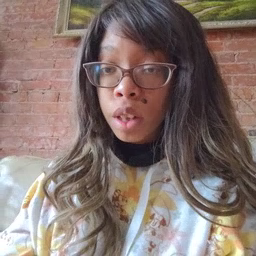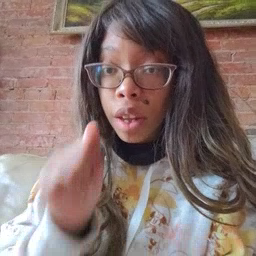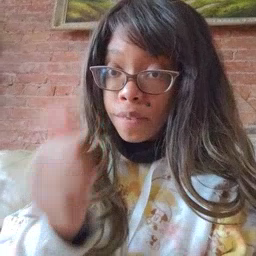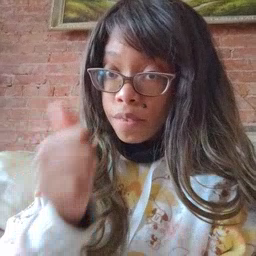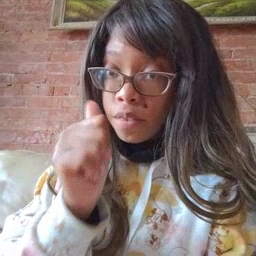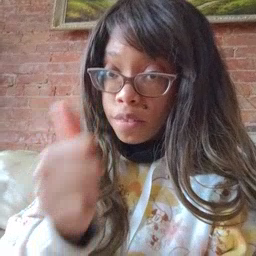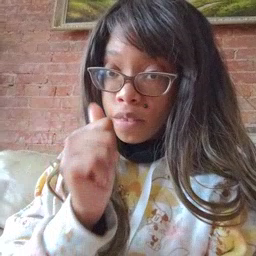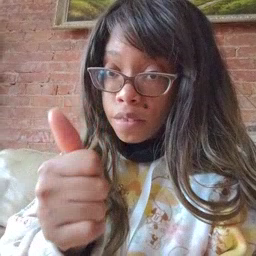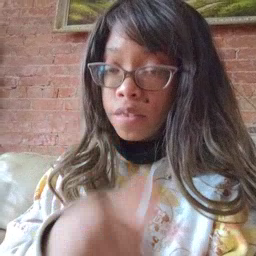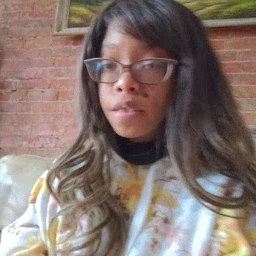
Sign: yourself